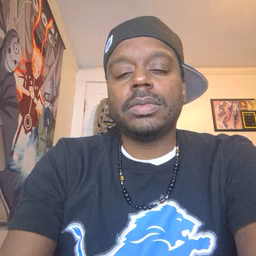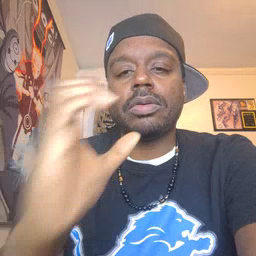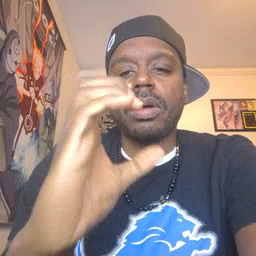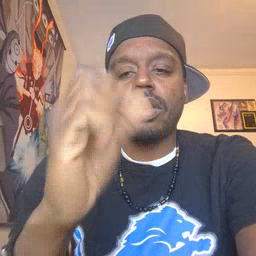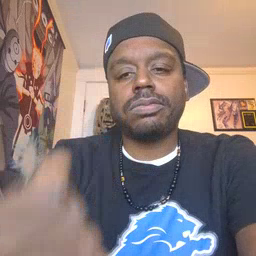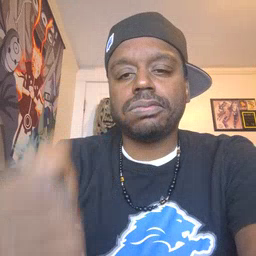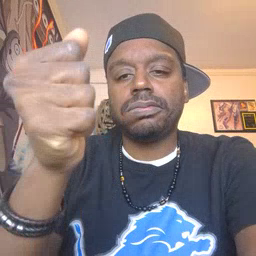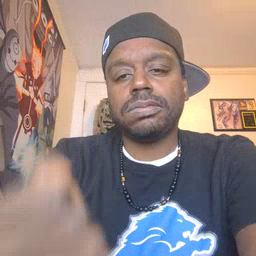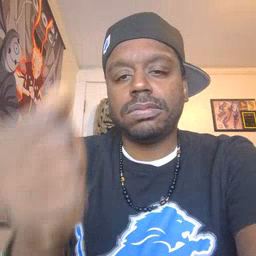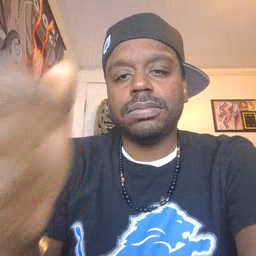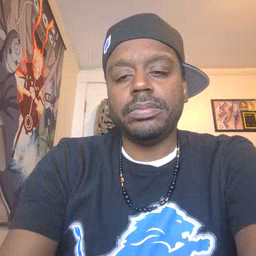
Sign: car